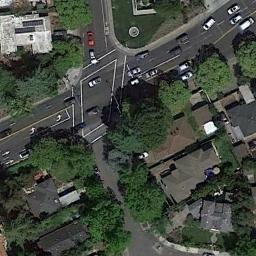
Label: intersection